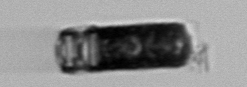
Label: Paralia_sulcata